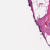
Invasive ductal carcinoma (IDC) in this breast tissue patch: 0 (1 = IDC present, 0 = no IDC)